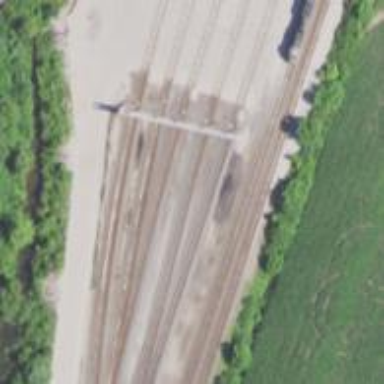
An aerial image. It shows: Railway yard used for servicing trains.